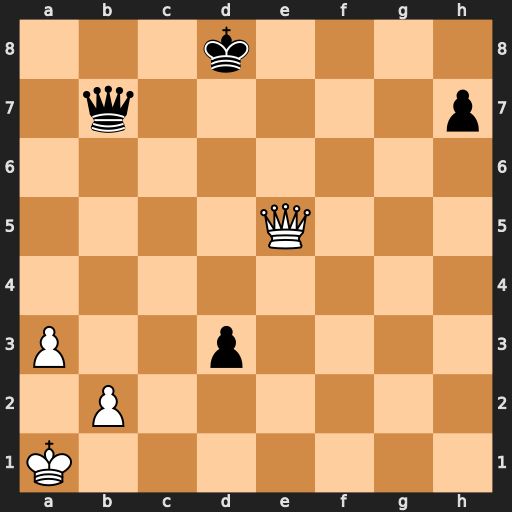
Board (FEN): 3k4/1q5p/8/4Q3/8/P2p4/1P6/K7
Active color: w
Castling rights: -
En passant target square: -
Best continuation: Qh8+ Kc7 Qxh7+